Question: I have 2 directives, 1 controls the view for a list of tags and contains a couple of sort buttons and the other a popover menu with the same options:

Markup for :
'''
<header>
<ul>
<li ng-class="{'active':vol}"
ng-click="vol = true; predicate = 'week_quantity'; reverse=!reverse">Vol</li>
<li ng-class="{'active':!vol}"
ng-click="vol = false; predicate = 'previous_day_quantity'; reverse=!reverse">Trend</li>
<li><div class="quick-filter-ico" ng-click="toggleTagPopover()"></div></li>
<li><div class="quick-search-ico"></div></li>
</ul>
</header>
<section>
<ul>
<li ng-repeat="(k, m) in tags | orderBy:predicate:reverse"
ng-class="{'selected': m.selected}"
ng-click="selectTag(m)">
<div class="tag">{{m.term}}</div>
</li>
</ul>
</section>
'''
Here are the isolated sorts:
'''
<li ng-class="{'active':vol}"
ng-click="vol = true;
predicate = 'week_quantity'; reverse=!reverse">Vol</li>
<li ng-class="{'active':!vol}"
ng-click="vol = false;
predicate = 'previous_day_quantity'; reverse=!reverse">Trend</li>
'''
Code in tagsPanel controller:
'''
var vs = $scope;
ApiFactory.getTags(ticker).then(function(data) {
// The tags model is set here:
vs.tags = TagFactory.renderTags(ticker, data);
'''
---
Now my goal is to toggle/activate the predicate code from another Directive controller .
This is code from tagsPopover:
'''
var vs = $scope;
vs.toggleTags = function(type) {
console.log(type);
vs.tagsSort = {};
switch(type) {
case 'vol':
vs.tagsSort.vol = true;
// Here I need to call a function in tagsPanel
// that will toggle the predicate code
break;
case 'trending':
vs.tagsSort.trending = true;
// Here I need to call a function in tagsPanel
// that will toggle the predicate code
break;
}
vs.tagsPopoverDisplay = false;
};
'''
---
So my question is, how would you toggle the predicate code from the markup inside of a Directive / Controller?
'''
predicate = 'previous_day_quantity'; reverse=!reverse
'''
:
'''
vs.togglePredicate = function() {
predicate = 'previous_day_quantity';
reverse = !reverse;
};
'''
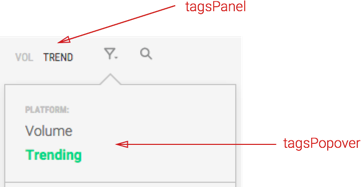
Answer: The code is exactly like the markup, just need to use my '$scope' variable to attach to it:
:
'''
vs.toggleTags = function(type) {
vs.tagsSort = {};
tagsPanel = ScopeFactory.getScope('tagsPanel');
switch(type) {
case 'all':
vs.tagsSort.all = true;
tagsPanel.togglePredicate('vol');
break;
case 'trending':
vs.tagsSort.trending = true;
tagsPanel.togglePredicate('trending');
break;
}
vs.tagsPopoverDisplay = false;
};
'''
Then in :
'''
vs.togglePredicate = function(type) {
console.log('togglePredicate called...');
console.log(type);
switch(type) {
case 'vol':
vs.predicate = 'week_quantity';
vs.reverse = !vs.reverse;
break;
case 'trending':
vs.predicate = 'previous_day_quantity';
vs.reverse = !vs.reverse;
console.log(vs.predicate);
break;
}
};
'''